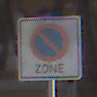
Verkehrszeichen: BeginnEingeschraenktesHalteverbotZone
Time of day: Midday
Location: Roofed (Special)
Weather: Overcast
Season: NotSpecified
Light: Natural